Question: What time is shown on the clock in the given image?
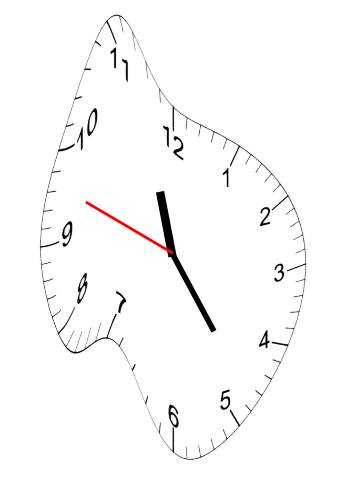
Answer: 11:23:48